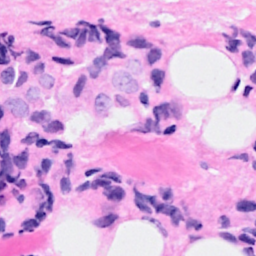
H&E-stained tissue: Breast